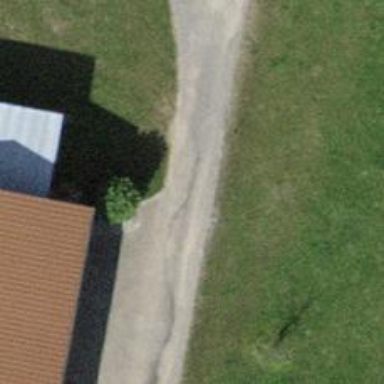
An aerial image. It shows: Residential road with pebblestone surface.